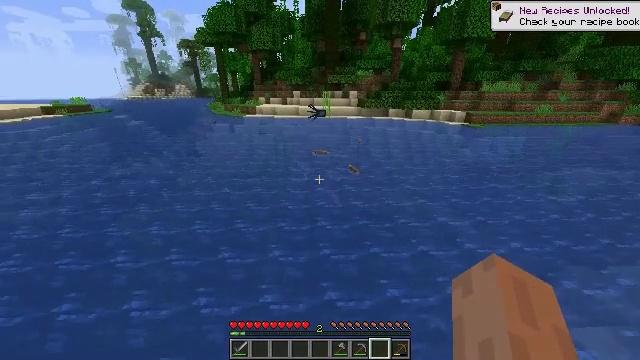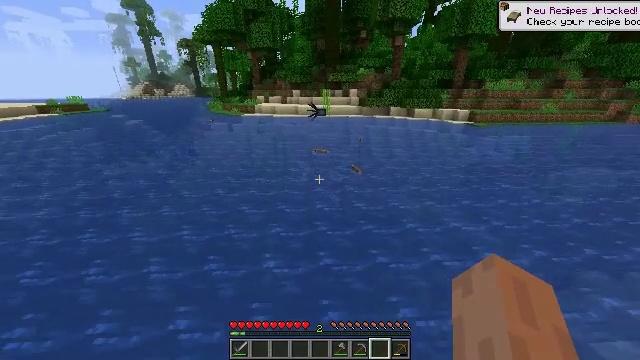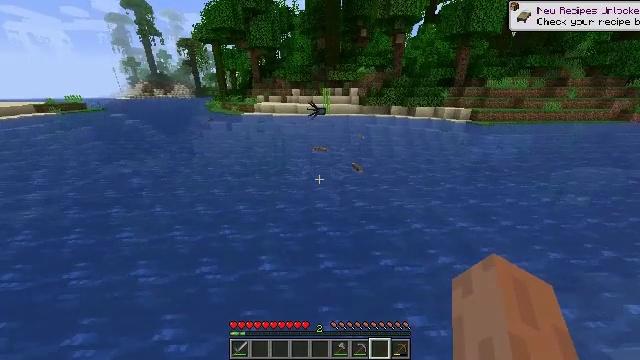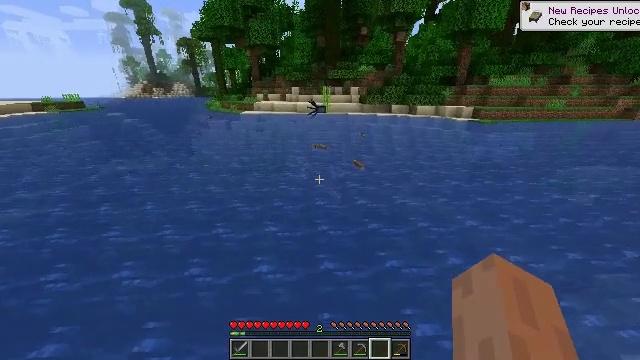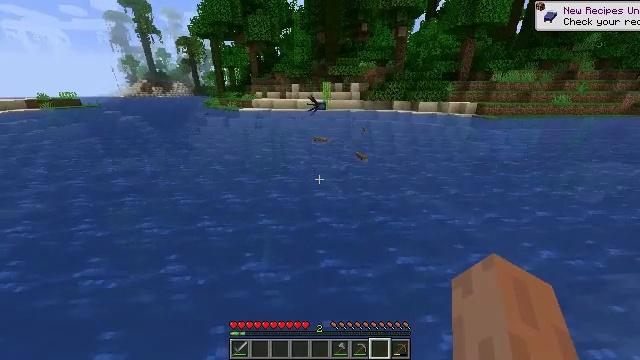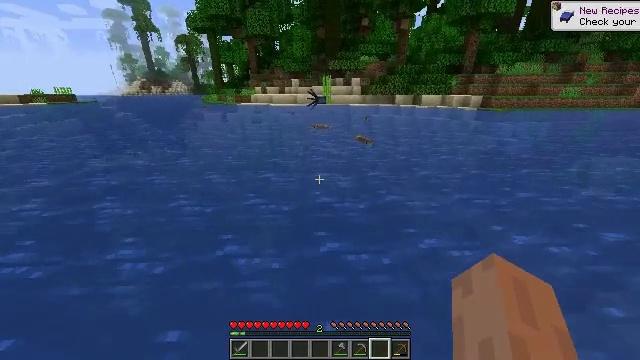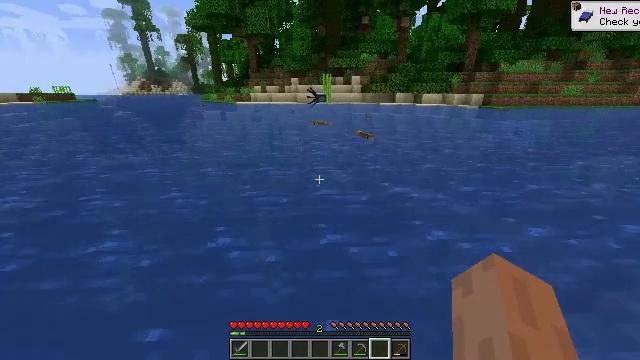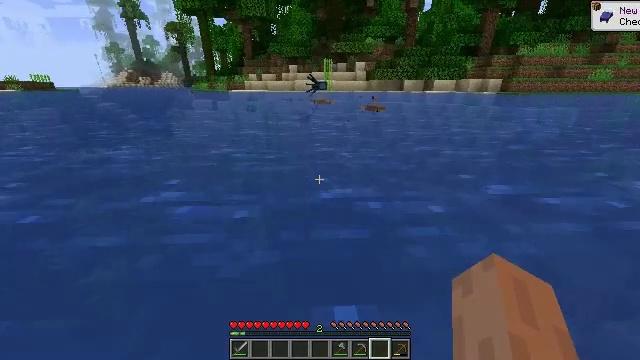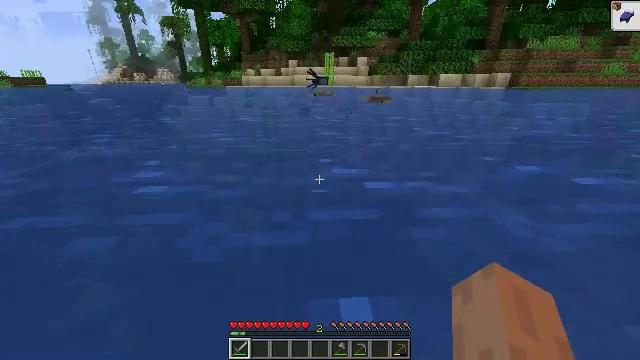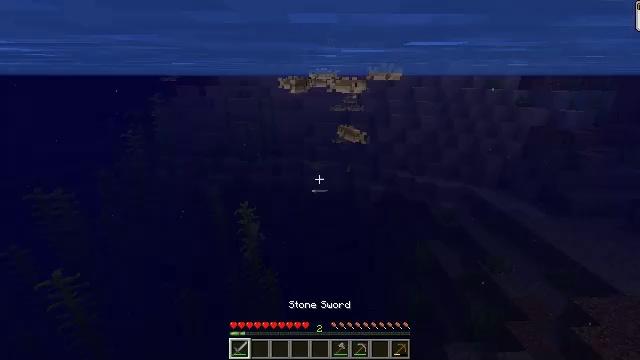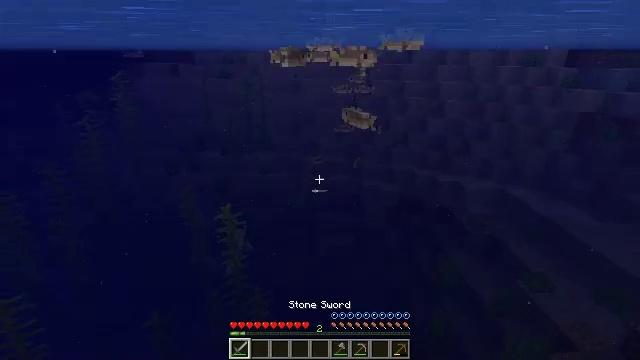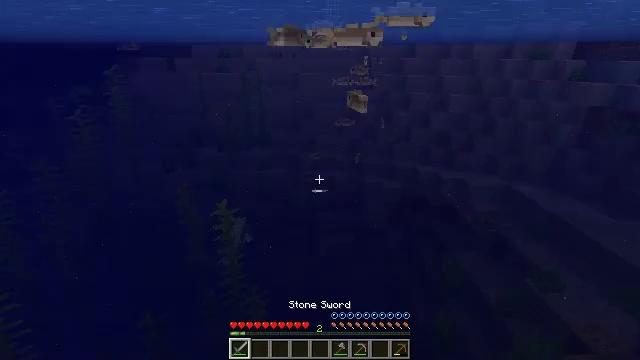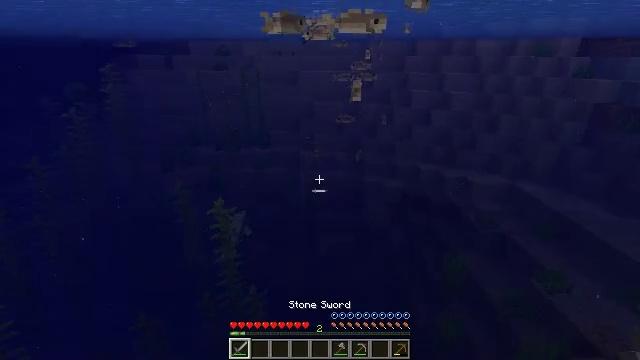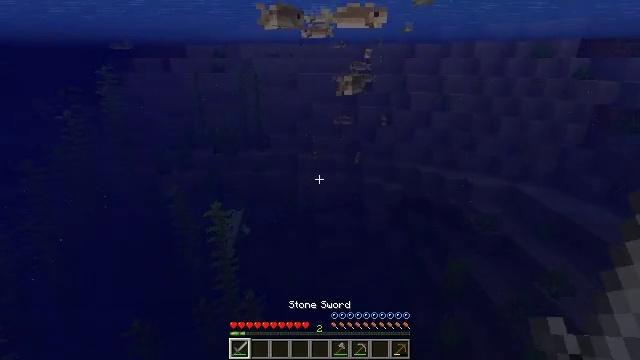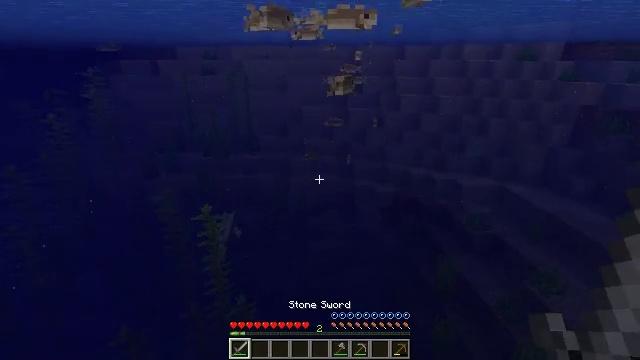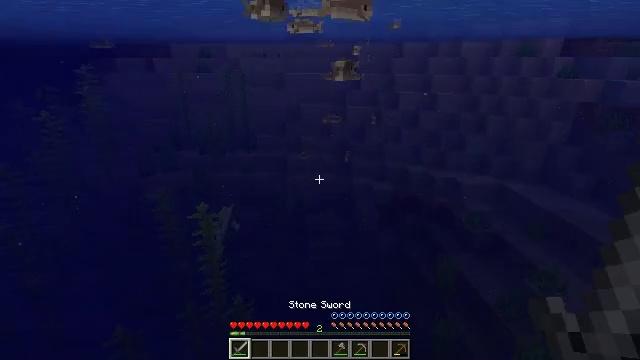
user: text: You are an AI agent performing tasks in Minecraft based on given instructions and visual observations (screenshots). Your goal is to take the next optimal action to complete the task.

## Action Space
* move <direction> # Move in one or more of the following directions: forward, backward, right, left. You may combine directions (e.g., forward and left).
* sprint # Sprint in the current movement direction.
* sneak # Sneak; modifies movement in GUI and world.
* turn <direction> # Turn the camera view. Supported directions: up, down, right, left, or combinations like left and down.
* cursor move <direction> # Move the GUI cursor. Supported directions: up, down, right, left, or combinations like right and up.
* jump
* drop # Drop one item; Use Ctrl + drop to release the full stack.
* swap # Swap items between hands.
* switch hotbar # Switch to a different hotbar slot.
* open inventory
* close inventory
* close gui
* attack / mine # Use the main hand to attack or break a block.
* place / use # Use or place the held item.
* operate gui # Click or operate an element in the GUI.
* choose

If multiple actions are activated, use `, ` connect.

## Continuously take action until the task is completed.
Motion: motion action
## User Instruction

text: Kill the cod.
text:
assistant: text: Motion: move forward, jump
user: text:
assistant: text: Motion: move forward
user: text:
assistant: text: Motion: move forward
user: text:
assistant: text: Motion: move forward
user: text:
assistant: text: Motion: move forward
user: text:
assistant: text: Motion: move forward
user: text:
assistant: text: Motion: move forward
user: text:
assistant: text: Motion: move forward, switch to hotbar 1
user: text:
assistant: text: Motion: move forward, switch to hotbar 1
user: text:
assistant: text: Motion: move forward, switch to hotbar 1
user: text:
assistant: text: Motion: move forward, switch to hotbar 1
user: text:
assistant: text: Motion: move forward
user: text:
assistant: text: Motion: move forward
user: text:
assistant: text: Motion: move forward, turn right
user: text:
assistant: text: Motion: move forward
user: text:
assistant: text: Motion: move forward
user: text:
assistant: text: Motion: move forward
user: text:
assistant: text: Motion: move forward
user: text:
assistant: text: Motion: move forward, sprint
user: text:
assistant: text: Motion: move forward, sprint
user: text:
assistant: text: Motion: move forward, sprint, turn right and up
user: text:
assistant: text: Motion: move forward, sprint, turn right and up
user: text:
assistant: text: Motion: move forward, sprint, turn up
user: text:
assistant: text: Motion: move forward, sprint, turn right and up
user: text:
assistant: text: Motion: move forward
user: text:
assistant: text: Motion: move forward
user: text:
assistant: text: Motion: move forward
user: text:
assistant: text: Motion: move forward
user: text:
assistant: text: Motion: move forward
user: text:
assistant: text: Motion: move forward, turn up